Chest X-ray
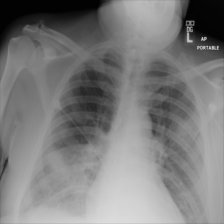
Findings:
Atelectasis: negative
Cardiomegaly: negative
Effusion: negative
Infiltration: negative
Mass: negative
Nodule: negative
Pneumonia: negative
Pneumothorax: negative
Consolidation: negative
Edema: negative
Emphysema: negative
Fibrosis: negative
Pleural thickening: negative
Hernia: negative